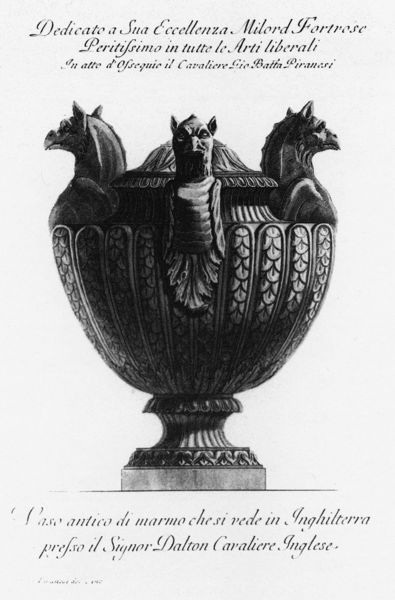
Titel: Vase mit Greif-Köpfen
Künstler: Giovanni Battista Piranesi
Schlagwörter: blätter, dunkel, flügel, fuß, grau, hintergrund, köpfe, marmor, schwarz, skizze, weiss, zeichnung, tiere, muster, ornament, böse, federn, sockel, stein, kelch, schuppen, amphore, vase, schrift, grafik, graphik, werbung, streng, verzierung, deckel, gefäß, druck, schwarzweiss, stich, text, plakat, entwurf, verziert, antik, griechisch, pokal, ungeheuer, urne, tierkopf, drachen, drache, englisch, latein, tierköpfe, italienisch, monter, drachenkopf, iatlien, drachenköpfe, dedicato, eccellenza, vögel